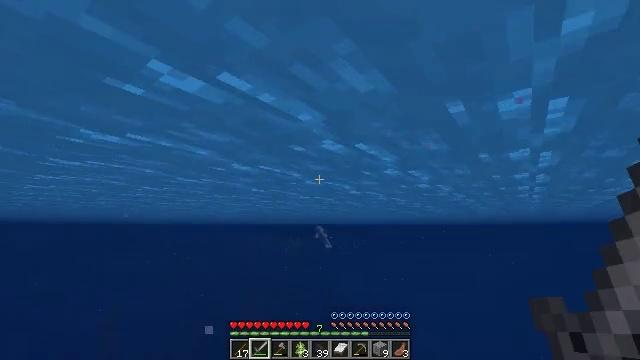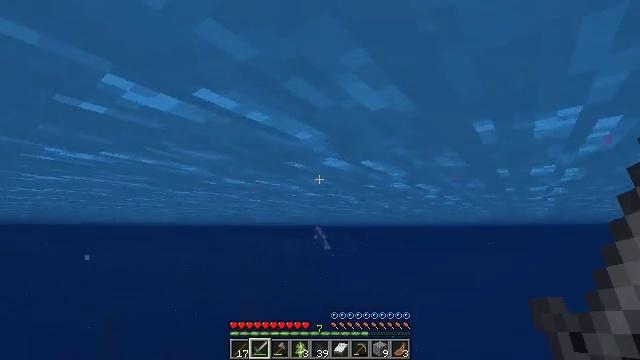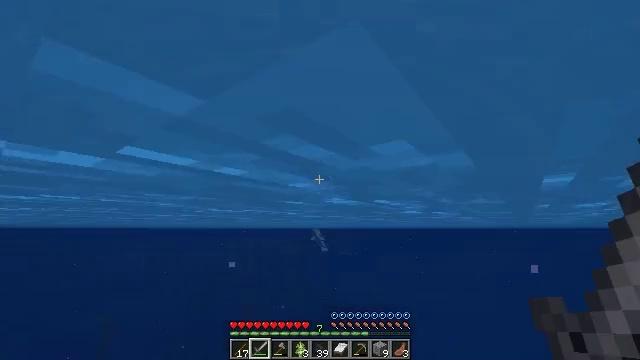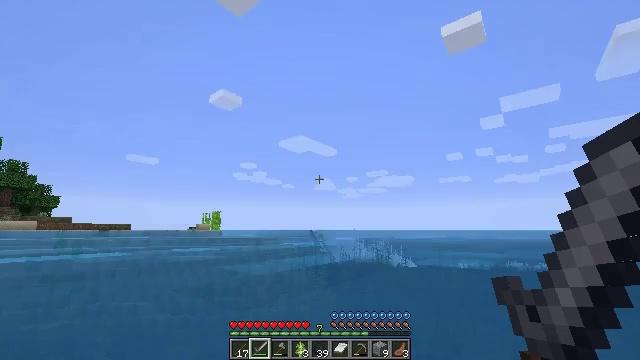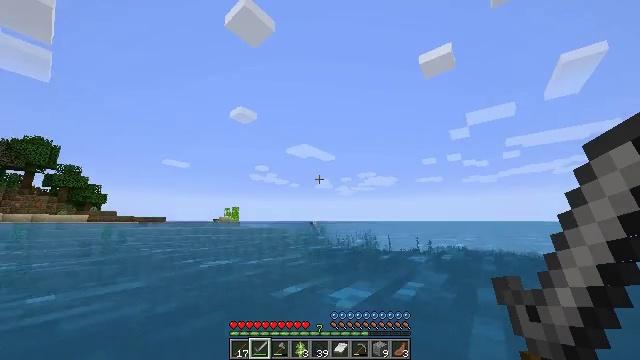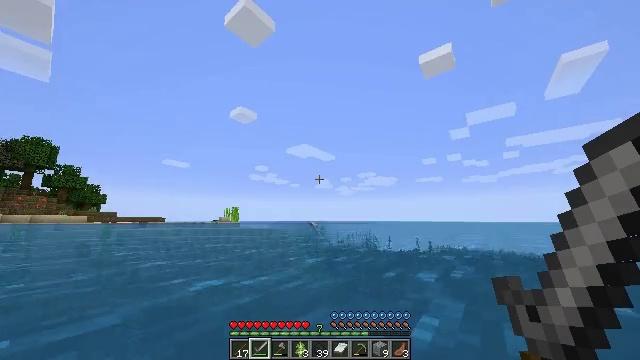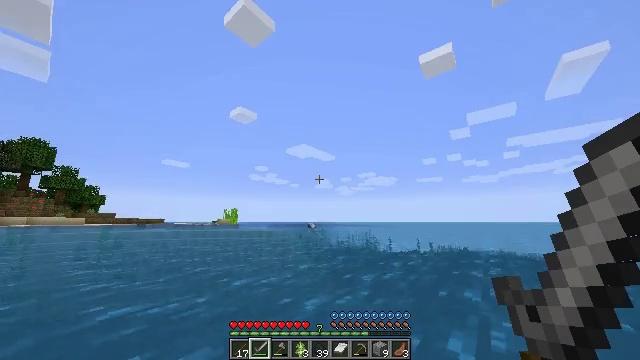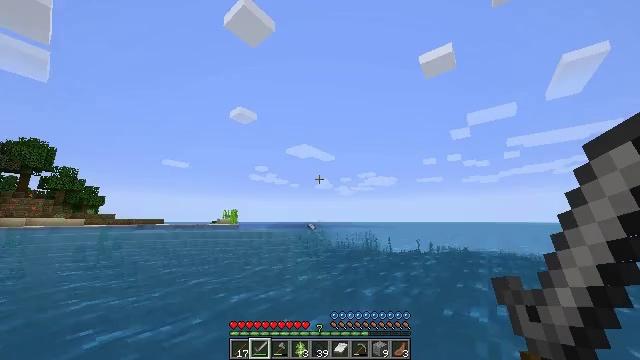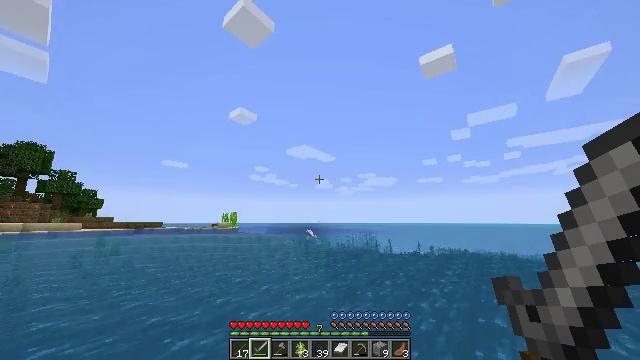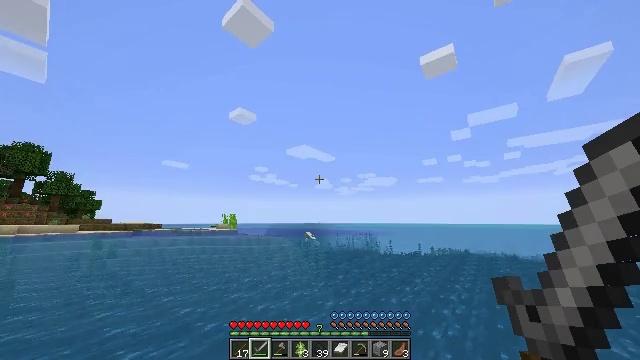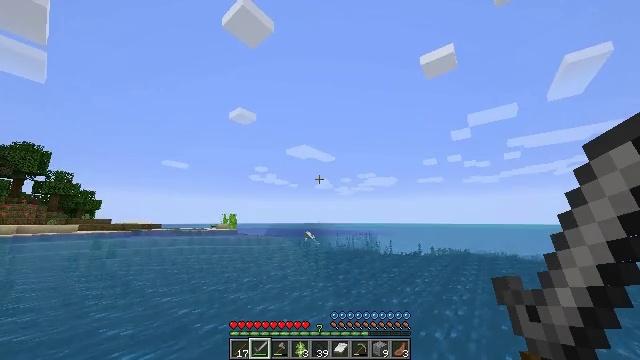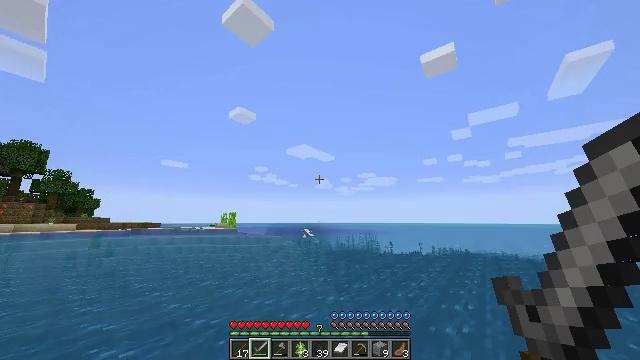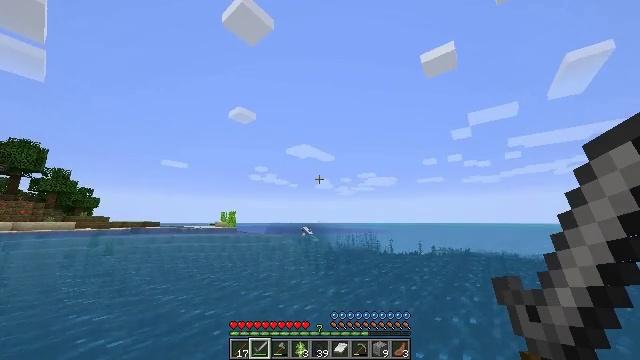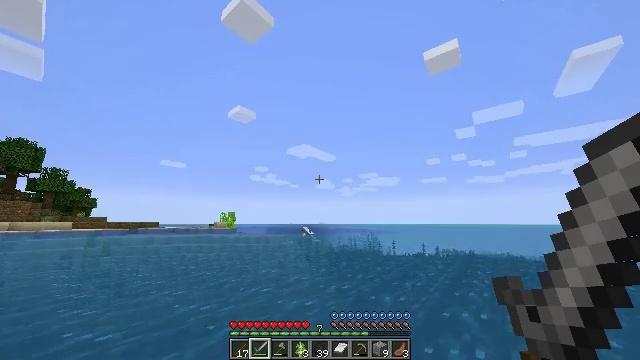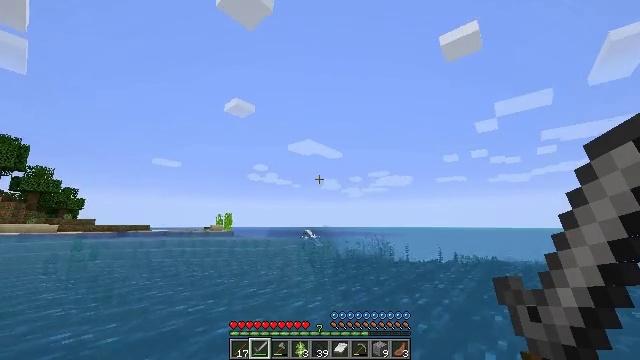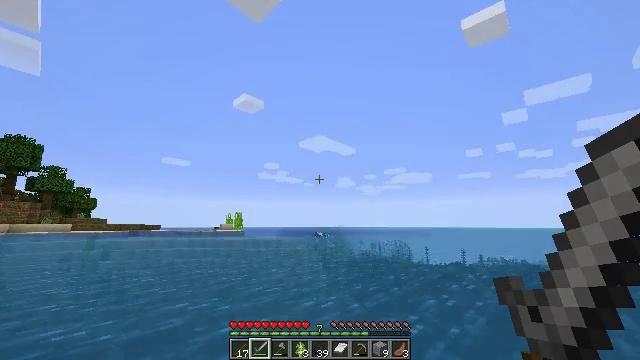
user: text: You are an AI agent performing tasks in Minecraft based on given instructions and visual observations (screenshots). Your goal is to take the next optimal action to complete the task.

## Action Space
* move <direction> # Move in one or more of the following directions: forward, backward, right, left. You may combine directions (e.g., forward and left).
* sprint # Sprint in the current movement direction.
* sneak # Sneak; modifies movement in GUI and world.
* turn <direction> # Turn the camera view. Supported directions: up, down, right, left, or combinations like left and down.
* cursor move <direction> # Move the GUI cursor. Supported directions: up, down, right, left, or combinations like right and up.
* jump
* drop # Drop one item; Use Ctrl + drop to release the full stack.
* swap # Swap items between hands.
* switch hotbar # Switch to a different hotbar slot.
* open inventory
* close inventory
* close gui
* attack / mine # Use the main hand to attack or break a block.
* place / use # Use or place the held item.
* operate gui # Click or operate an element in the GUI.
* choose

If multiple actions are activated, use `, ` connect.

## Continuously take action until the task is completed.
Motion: motion action
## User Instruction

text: Cut down the sugar cane stalks.
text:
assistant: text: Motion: move forward, sprint, jump
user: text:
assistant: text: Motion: move forward, sprint, jump
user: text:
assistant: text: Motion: move forward, sprint, jump
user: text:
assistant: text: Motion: move forward, sprint, jump
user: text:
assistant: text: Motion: move forward, sprint, jump
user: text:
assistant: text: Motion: move forward, sprint, jump
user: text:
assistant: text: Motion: move forward, sprint, jump
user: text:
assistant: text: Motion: move forward, sprint, jump
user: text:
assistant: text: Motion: move forward, sprint, jump
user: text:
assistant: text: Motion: move forward, sprint, jump
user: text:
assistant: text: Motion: move forward, sprint, jump
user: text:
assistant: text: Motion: move forward, sprint, jump
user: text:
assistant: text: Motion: move forward, sprint, jump
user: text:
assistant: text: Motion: move forward, sprint, turn left, jump
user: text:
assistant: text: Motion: move forward, sprint, turn left, jump
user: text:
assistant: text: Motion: move forward, sprint, turn left, jump
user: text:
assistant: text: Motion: move forward, sprint, turn left, jump
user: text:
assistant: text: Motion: move forward, sprint, turn left, jump
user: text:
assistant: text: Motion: move forward, sprint, turn left, jump
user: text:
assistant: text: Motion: move forward, sprint, turn left, jump
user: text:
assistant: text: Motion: move forward, sprint, turn left, jump
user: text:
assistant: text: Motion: move forward, sprint, turn left, jump
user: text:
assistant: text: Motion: move forward, sprint, turn left, jump
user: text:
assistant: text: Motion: move forward, sprint, jump
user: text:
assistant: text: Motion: move forward, sprint, jump
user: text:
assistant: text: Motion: move forward, sprint, jump
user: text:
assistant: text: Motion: move forward, sprint, jump
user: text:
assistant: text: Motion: move forward, sprint, jump
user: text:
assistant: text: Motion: move forward, sprint, jump
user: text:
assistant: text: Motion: move forward, sprint, jump